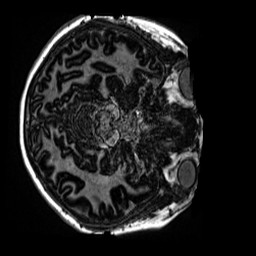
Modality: MP2RAGE
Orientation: axial
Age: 12
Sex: female
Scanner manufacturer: siemens
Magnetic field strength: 3 T
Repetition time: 4 s
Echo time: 0.00299 s